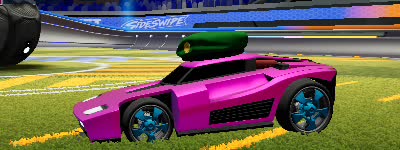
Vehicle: breakout